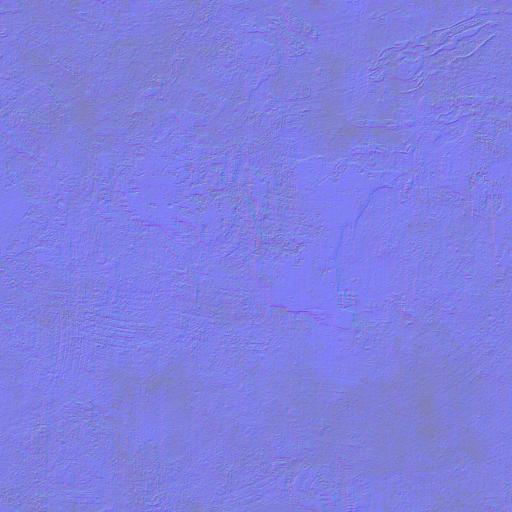
clean plaster rough wall white